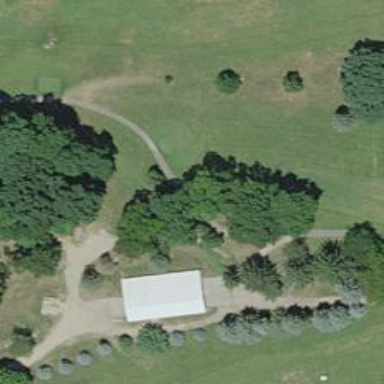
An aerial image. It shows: Service road used as golf cart path.